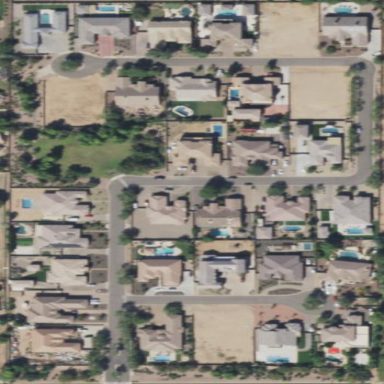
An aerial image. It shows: Gated residential area.